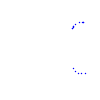
Particle: kaon